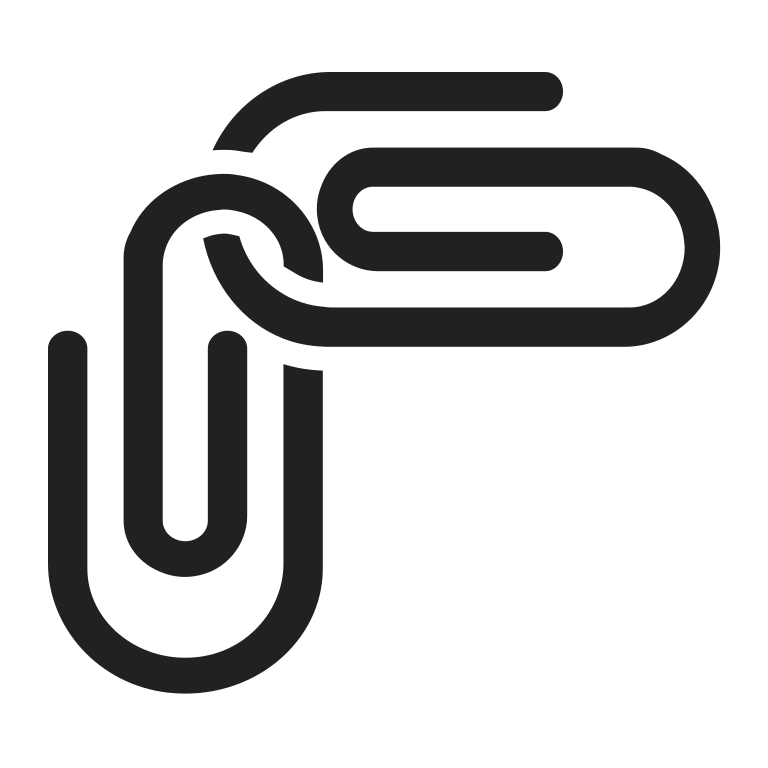
linked paperclips high contrast